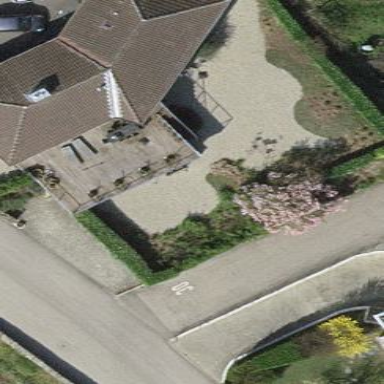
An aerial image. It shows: House with hipped roof.